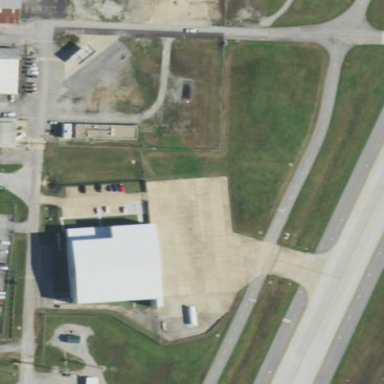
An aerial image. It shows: Paved apron at the airport.